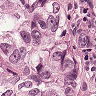
Metastatic tissue present: yes